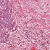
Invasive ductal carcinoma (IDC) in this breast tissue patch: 1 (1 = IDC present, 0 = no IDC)